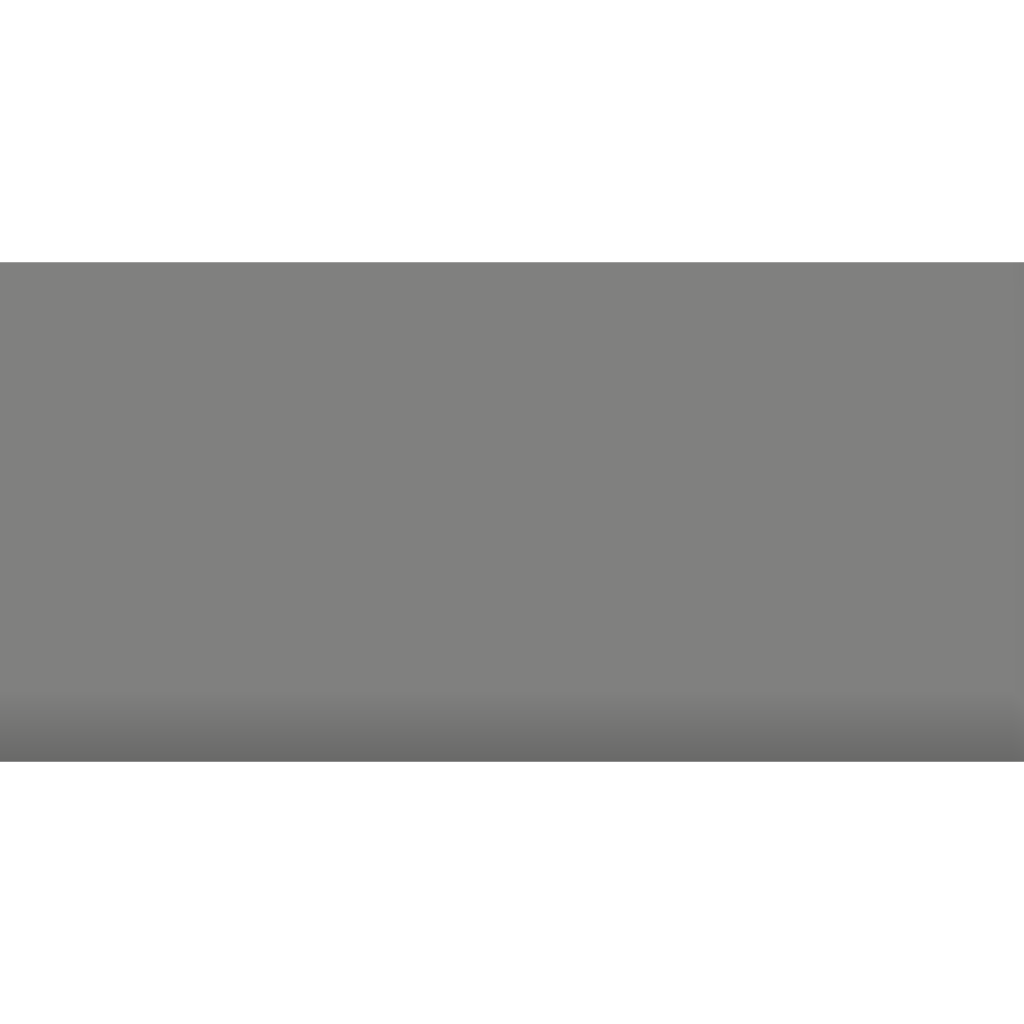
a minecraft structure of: Nether Wart Farm